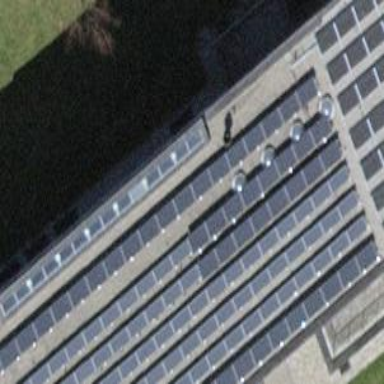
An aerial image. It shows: Solar photovoltaic panel generator producing electricity in small installation.